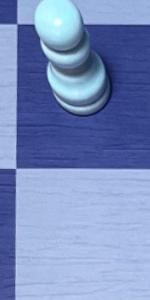
Label: Empty